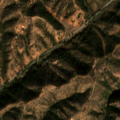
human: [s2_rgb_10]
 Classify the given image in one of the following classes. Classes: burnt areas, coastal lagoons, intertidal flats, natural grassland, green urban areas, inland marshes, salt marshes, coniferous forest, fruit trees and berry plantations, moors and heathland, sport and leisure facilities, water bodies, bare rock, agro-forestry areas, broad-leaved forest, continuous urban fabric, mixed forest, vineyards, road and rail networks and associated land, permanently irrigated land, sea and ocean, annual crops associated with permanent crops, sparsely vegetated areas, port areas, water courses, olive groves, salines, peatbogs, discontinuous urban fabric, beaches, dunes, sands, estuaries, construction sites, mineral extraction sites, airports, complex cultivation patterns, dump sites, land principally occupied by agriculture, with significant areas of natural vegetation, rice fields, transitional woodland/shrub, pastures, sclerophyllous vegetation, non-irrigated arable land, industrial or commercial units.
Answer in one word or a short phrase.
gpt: broad-leaved forest, transitional woodland/shrub